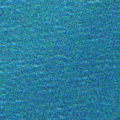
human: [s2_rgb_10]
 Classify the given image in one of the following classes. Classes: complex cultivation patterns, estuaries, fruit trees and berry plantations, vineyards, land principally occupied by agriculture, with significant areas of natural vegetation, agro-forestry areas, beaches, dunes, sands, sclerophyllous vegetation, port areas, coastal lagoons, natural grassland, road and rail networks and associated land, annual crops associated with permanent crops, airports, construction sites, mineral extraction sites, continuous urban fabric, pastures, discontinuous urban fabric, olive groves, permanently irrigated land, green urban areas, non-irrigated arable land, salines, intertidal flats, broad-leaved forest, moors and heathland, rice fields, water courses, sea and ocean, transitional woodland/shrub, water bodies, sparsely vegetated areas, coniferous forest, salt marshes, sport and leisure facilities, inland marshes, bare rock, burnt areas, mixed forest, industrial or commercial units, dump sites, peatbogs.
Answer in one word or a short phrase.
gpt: sea and ocean